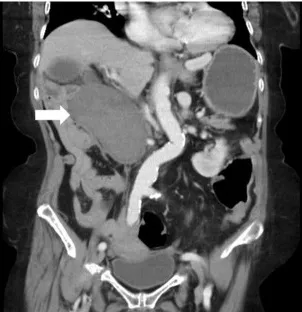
Abdominal CT. (C) Coronal view of abdominal CT showed large intramural hematoma (white arrow).
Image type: radiology (ct)